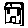
Label: house